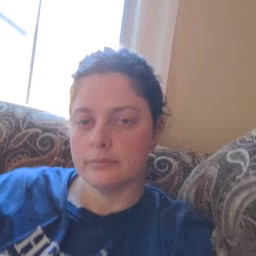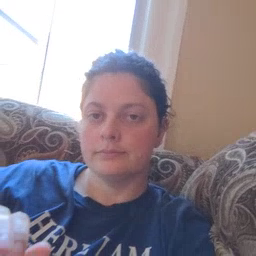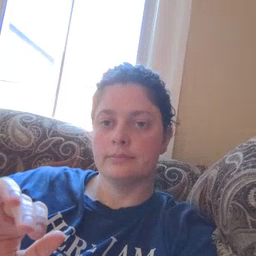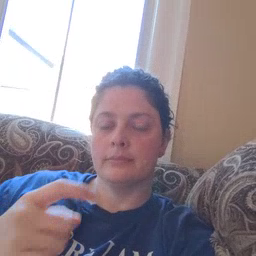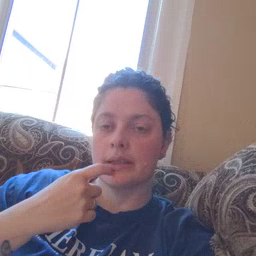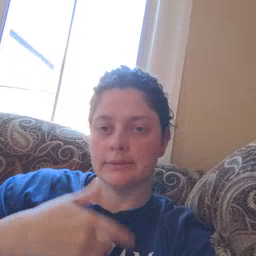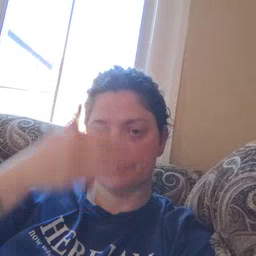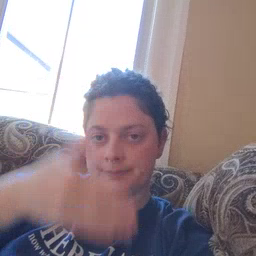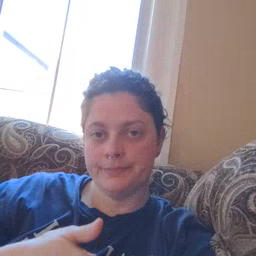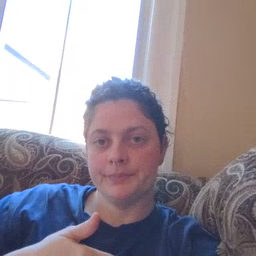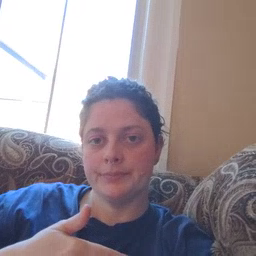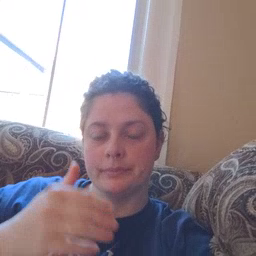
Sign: glasswindow